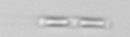
Label: Leptocylindrus